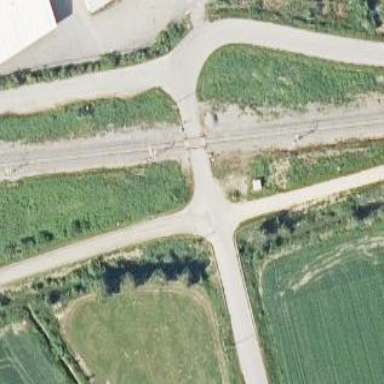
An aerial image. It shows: Level crossing with both lights and saltire in place.